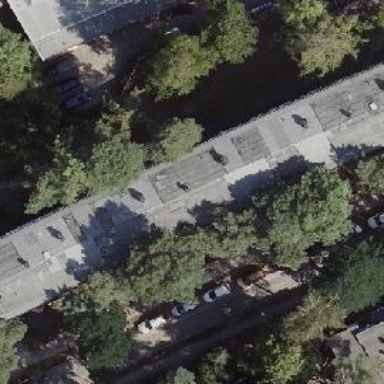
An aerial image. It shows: Flat-roofed apartment building.